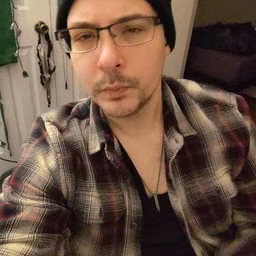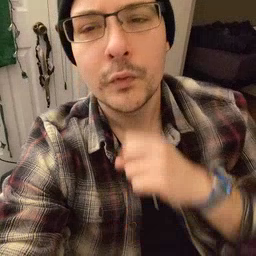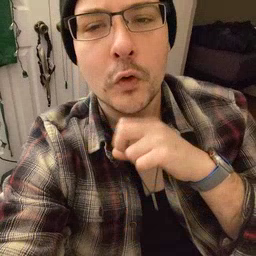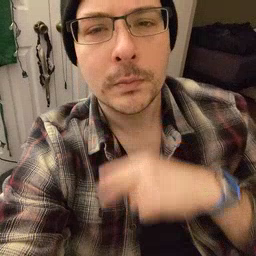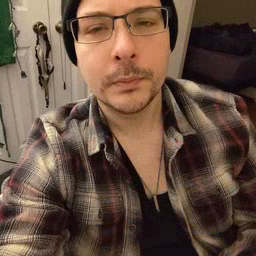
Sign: frog